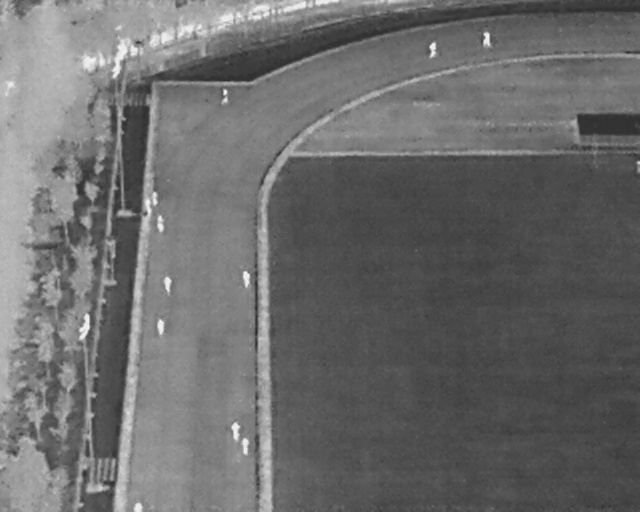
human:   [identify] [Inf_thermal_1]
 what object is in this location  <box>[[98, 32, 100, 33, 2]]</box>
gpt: <ref>1 small person at the right</ref>